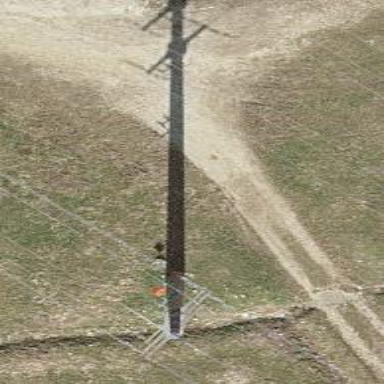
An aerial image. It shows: Power tower.